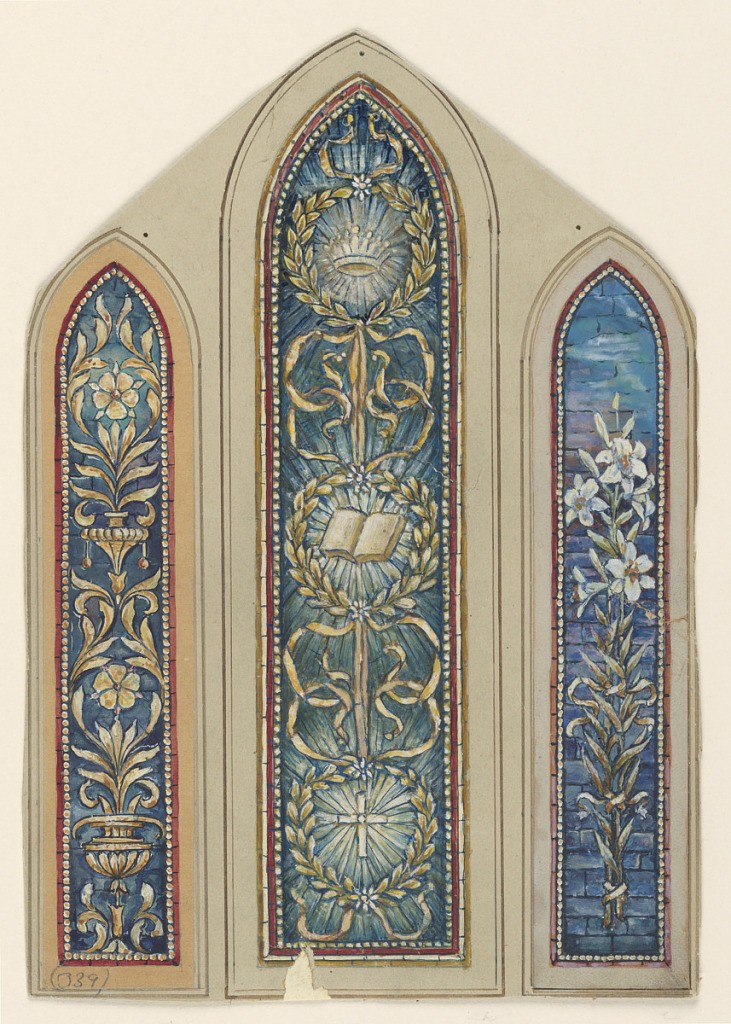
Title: Design for Stained Glass Window
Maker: Francis Augustus Lathrop, American, 1849–1909
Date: ca. 1895
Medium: Brush and watercolor, white gouache, graphite on paper
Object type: Drawing
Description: Three long, narrow panels, with pointed arched tops. Left: Formed foliated design.